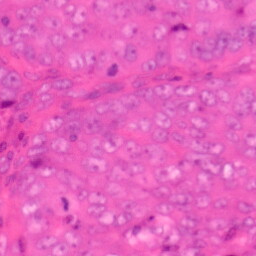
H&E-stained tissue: Colon